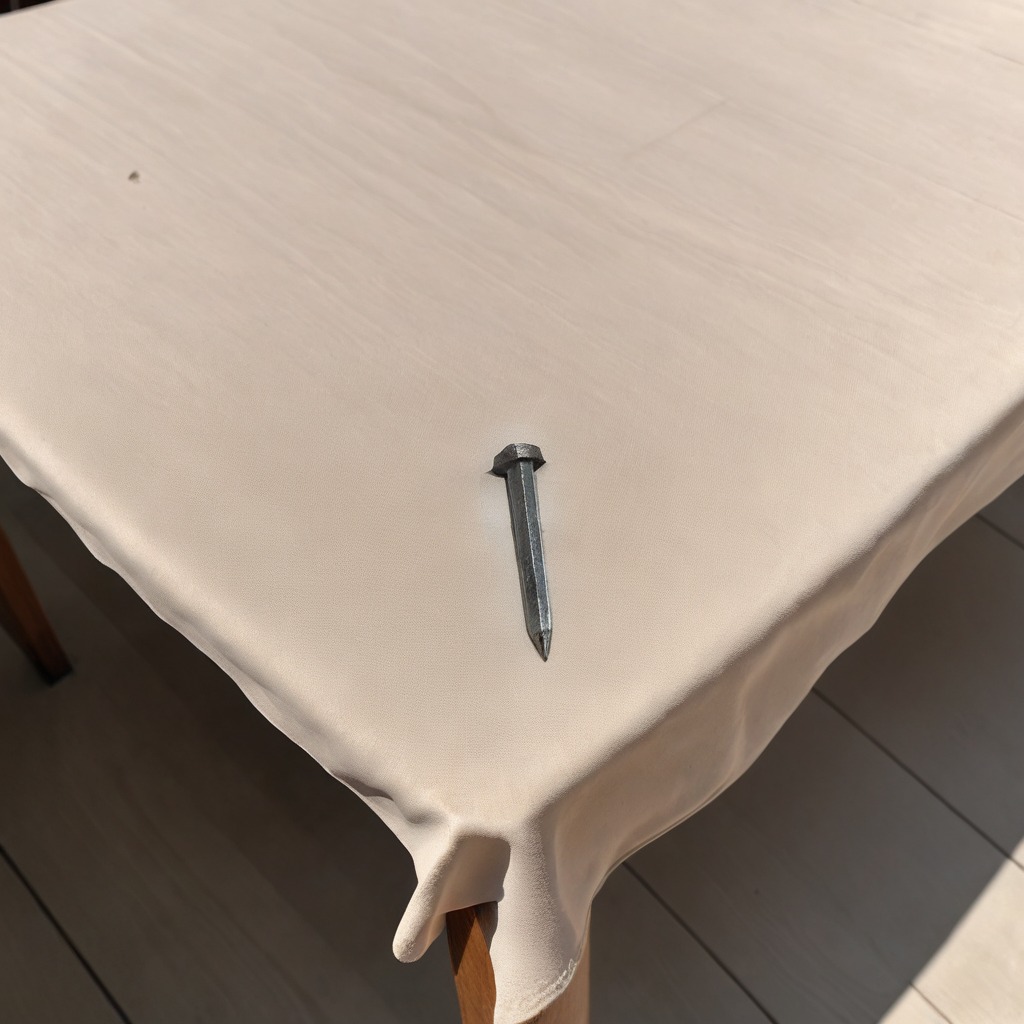
A nail is lying on the wooden table in the outdoor workshop.